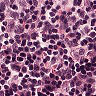
Metastatic tissue present: no